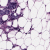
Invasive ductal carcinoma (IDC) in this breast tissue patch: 1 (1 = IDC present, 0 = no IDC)